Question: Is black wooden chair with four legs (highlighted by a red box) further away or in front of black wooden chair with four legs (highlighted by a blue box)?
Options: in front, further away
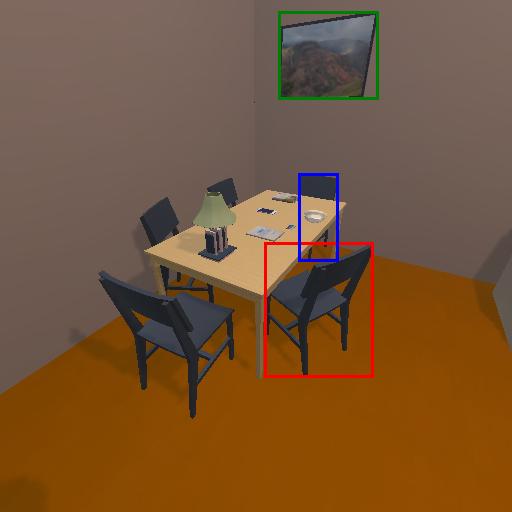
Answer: in front